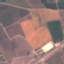
Land use / land cover: PermanentCrop